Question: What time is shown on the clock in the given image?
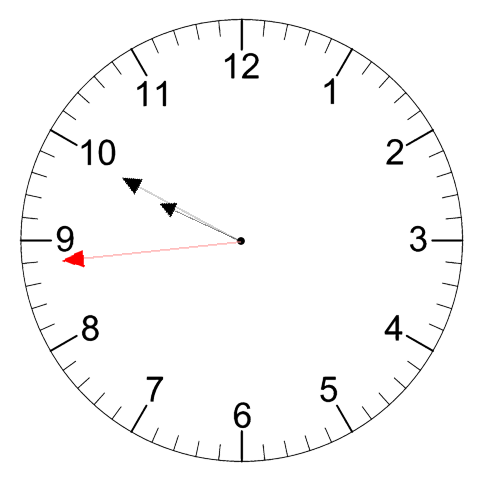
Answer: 09:49:44